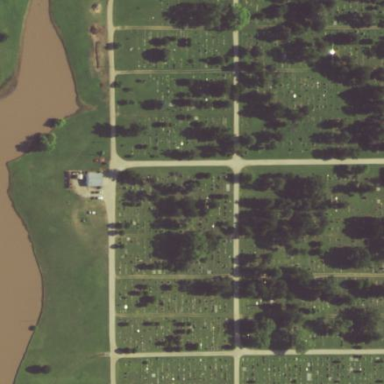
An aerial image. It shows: Cemetery.